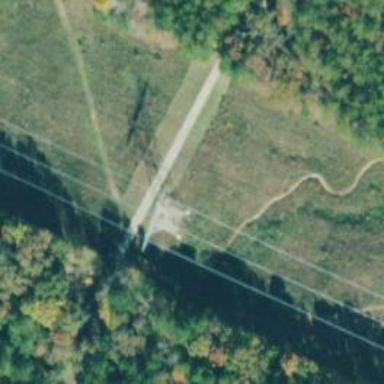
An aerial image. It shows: Lattice structure tower used for power distribution.